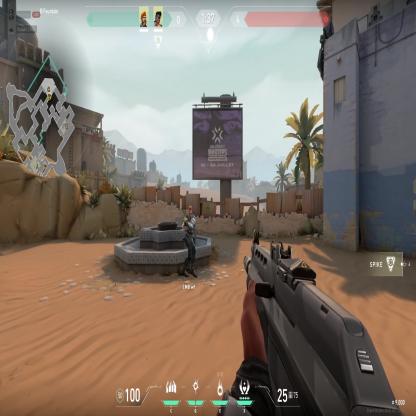
Label: teammate